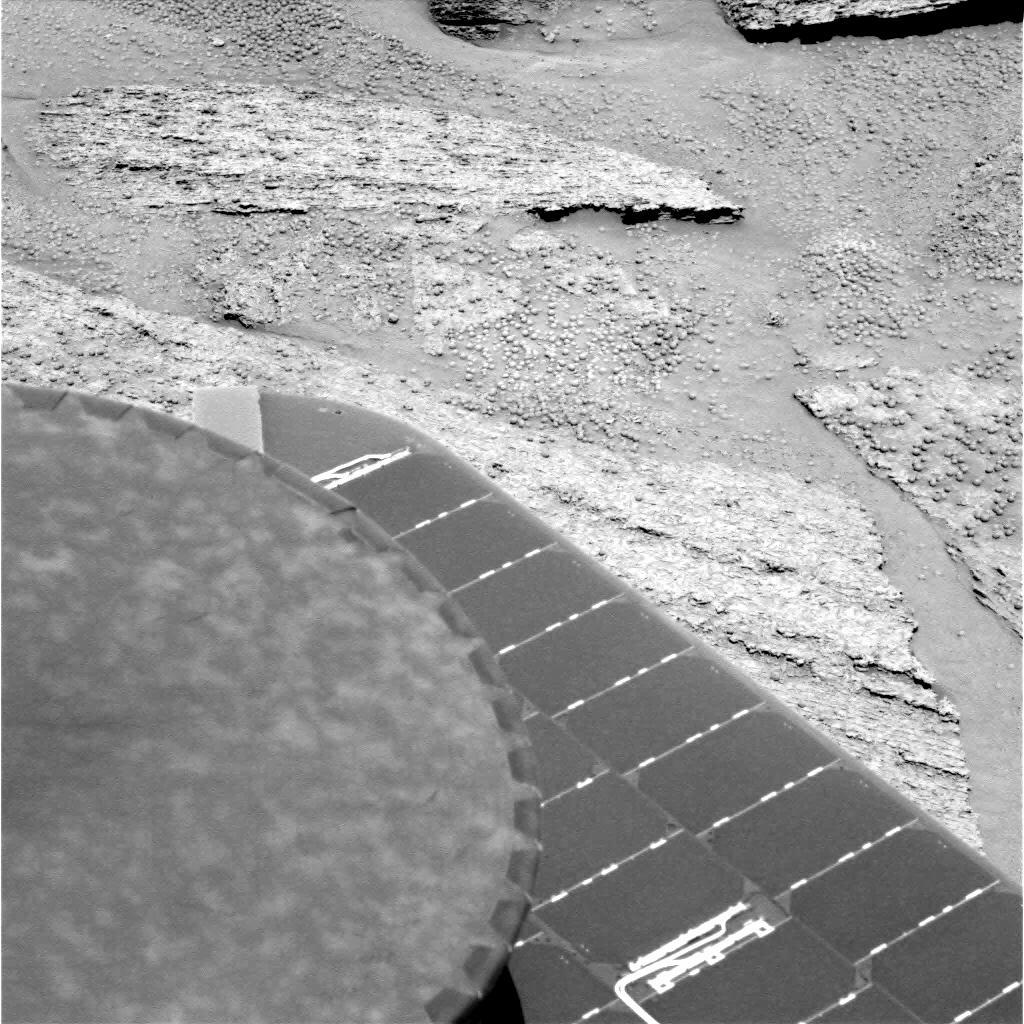
Terrain classes present: Background, Bedrock, Gravel / Sand / Soil, Rock, Shadow